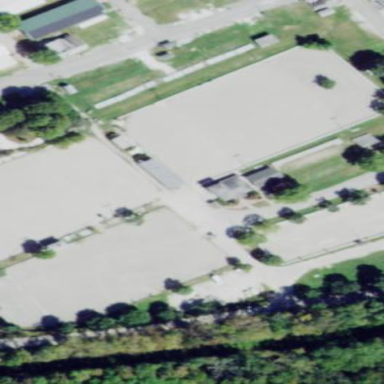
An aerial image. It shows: Equestrian pitch enclosed by fence.